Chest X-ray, PA view. Patient: 49 years old, sex F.
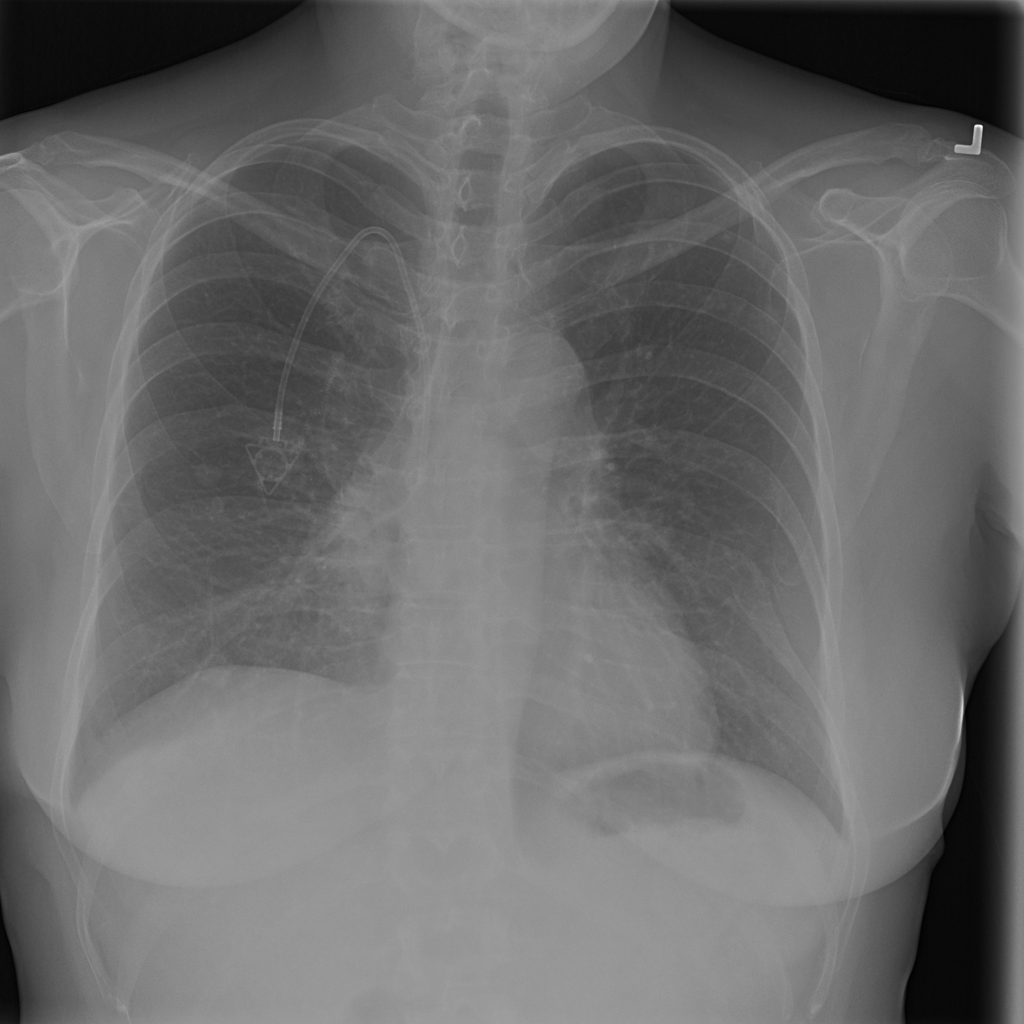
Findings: Effusion, Mass